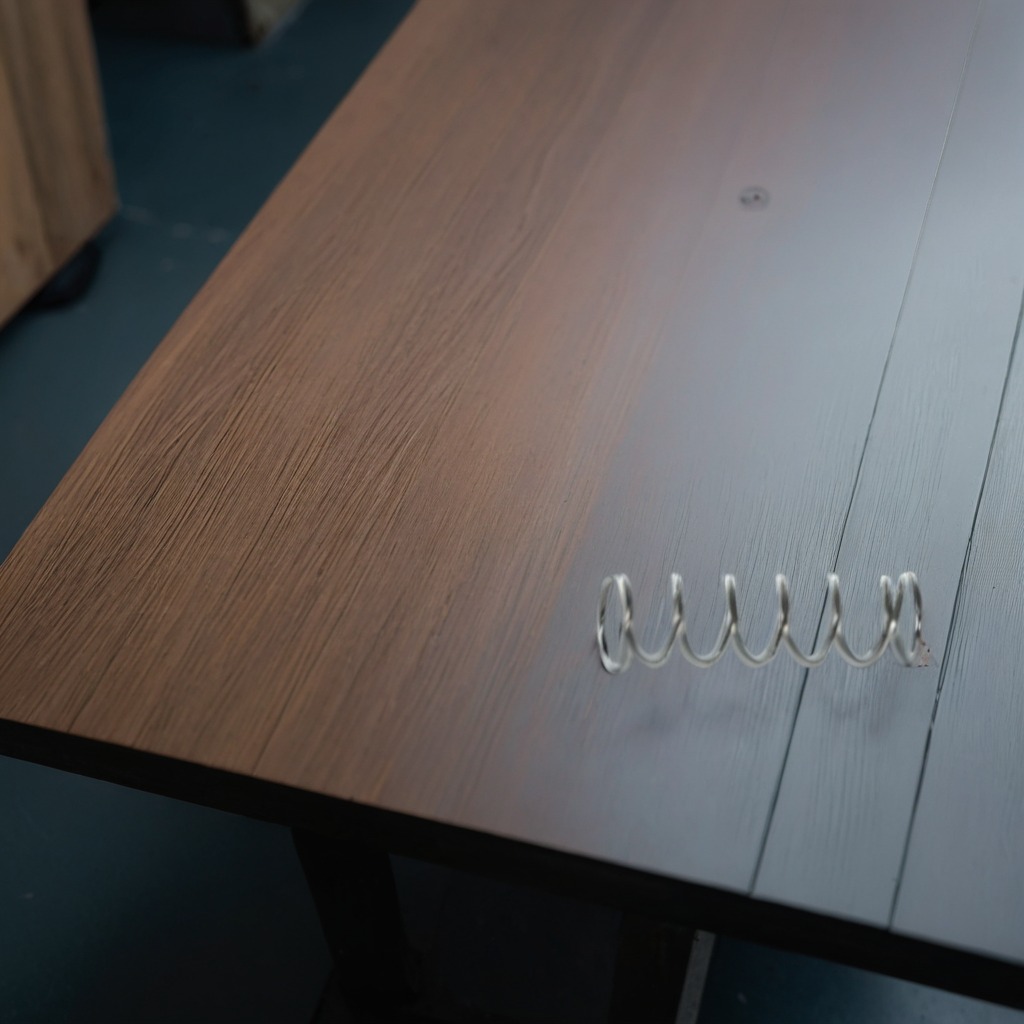
A coiled metal spring is lying on the table.